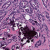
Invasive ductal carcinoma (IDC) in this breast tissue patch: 1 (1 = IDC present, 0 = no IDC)